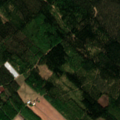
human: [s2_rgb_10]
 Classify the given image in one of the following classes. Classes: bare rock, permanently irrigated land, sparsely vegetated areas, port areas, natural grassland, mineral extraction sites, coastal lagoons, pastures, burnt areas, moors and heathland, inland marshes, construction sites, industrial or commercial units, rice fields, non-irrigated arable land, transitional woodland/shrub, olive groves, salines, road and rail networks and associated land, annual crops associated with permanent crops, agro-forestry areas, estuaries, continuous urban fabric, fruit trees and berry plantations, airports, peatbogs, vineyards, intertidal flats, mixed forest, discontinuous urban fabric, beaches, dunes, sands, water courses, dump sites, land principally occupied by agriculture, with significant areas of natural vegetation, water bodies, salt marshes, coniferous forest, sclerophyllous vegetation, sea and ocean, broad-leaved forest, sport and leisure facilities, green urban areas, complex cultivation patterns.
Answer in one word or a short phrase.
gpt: non-irrigated arable land, land principally occupied by agriculture, with significant areas of natural vegetation, coniferous forest, mixed forest